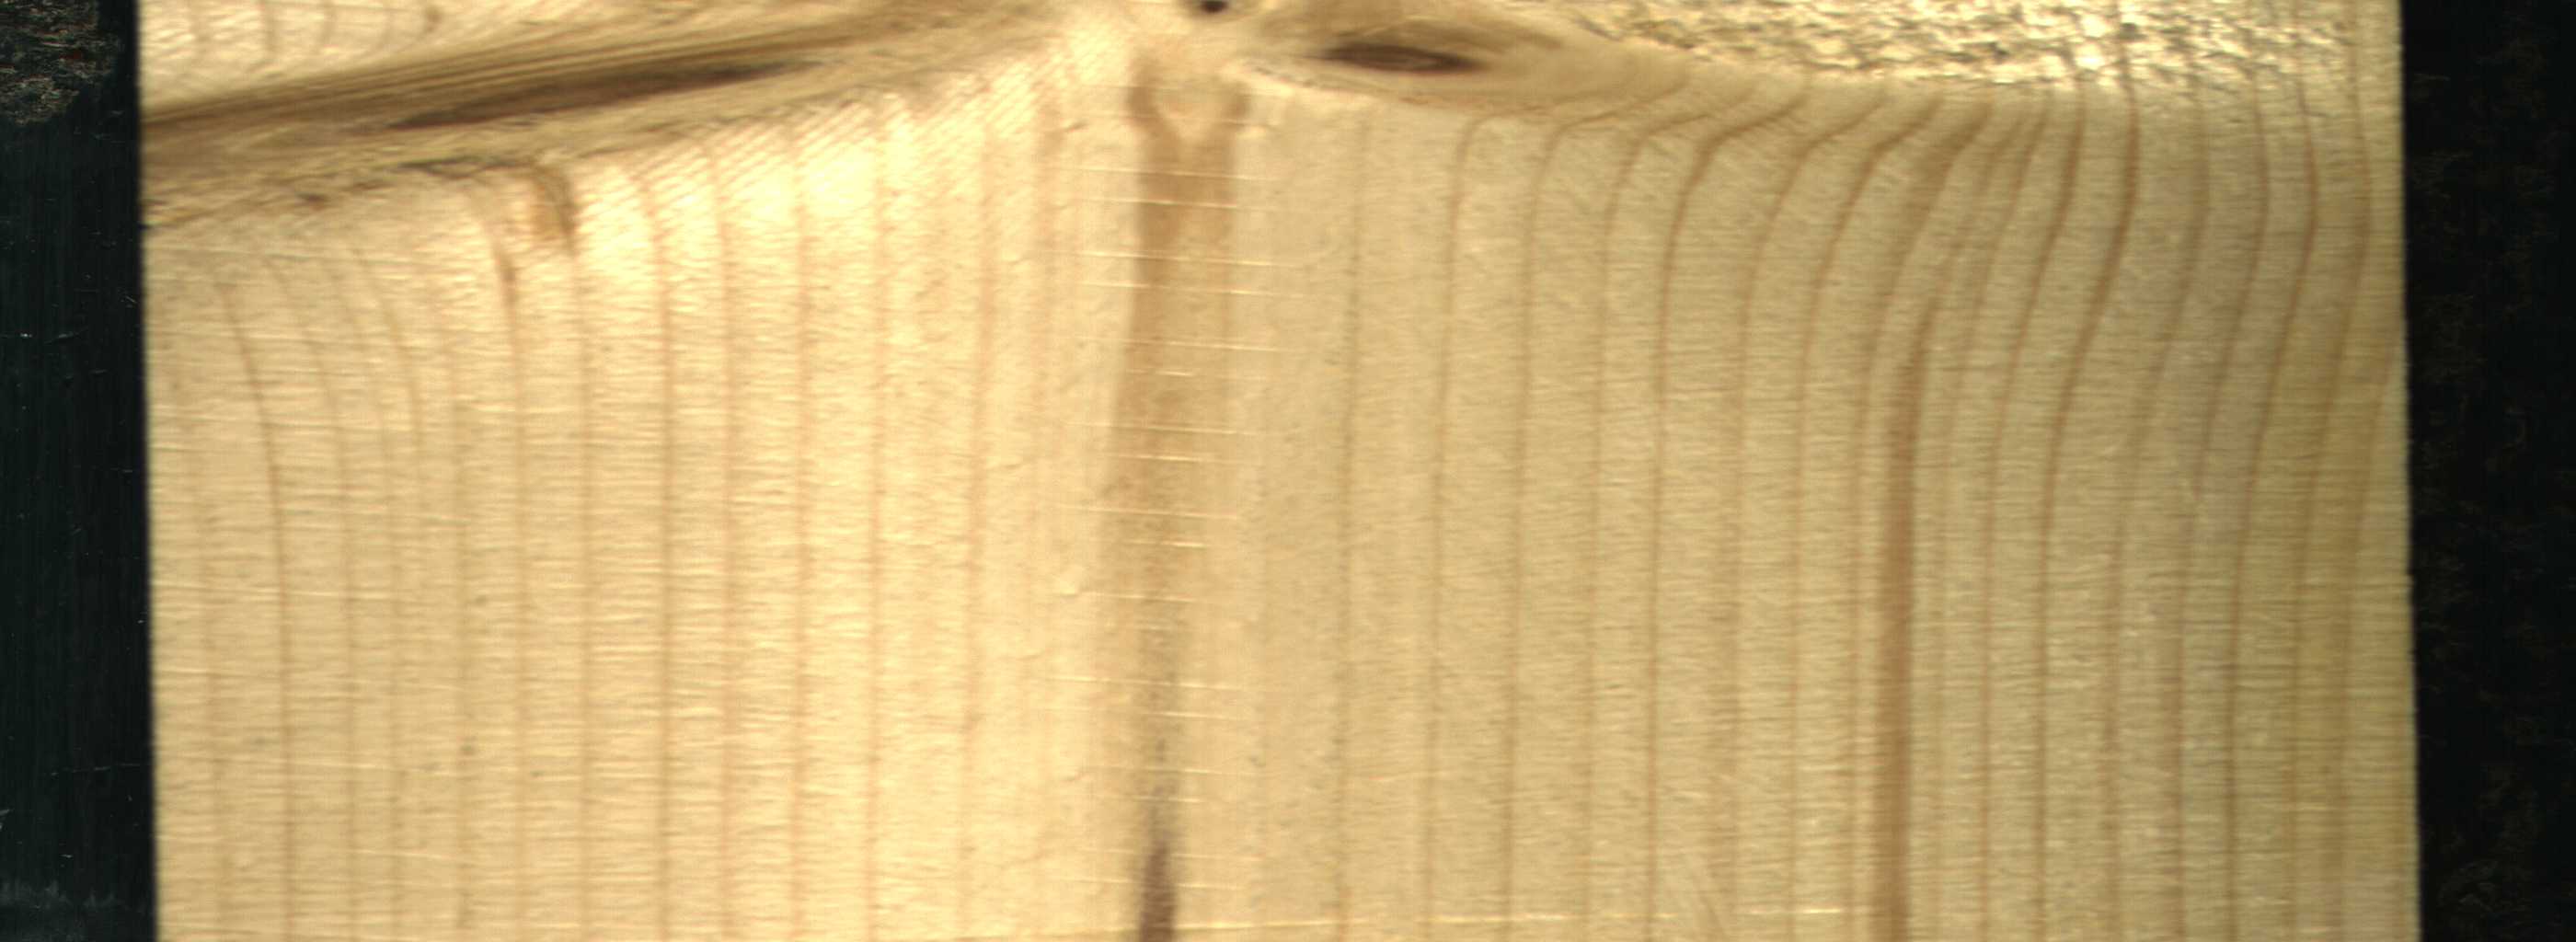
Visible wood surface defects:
Marrow
Dead_Knot
Live_Knot
Live_Knot